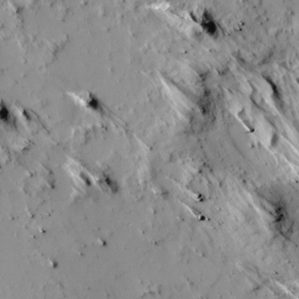
Label: non_frost